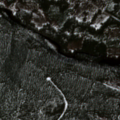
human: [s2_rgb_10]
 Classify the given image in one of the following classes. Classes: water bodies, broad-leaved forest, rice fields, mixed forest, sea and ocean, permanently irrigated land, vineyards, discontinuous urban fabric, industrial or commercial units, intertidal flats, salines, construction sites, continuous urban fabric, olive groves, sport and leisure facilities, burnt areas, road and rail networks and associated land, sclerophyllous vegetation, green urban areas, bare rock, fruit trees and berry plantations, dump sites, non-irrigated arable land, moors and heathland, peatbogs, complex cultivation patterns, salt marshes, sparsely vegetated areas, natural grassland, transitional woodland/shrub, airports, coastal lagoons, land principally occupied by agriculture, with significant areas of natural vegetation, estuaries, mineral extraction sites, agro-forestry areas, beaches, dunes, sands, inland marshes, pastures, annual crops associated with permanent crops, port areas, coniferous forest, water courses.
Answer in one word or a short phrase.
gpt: coniferous forest, transitional woodland/shrub